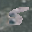
Label: 5